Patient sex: F
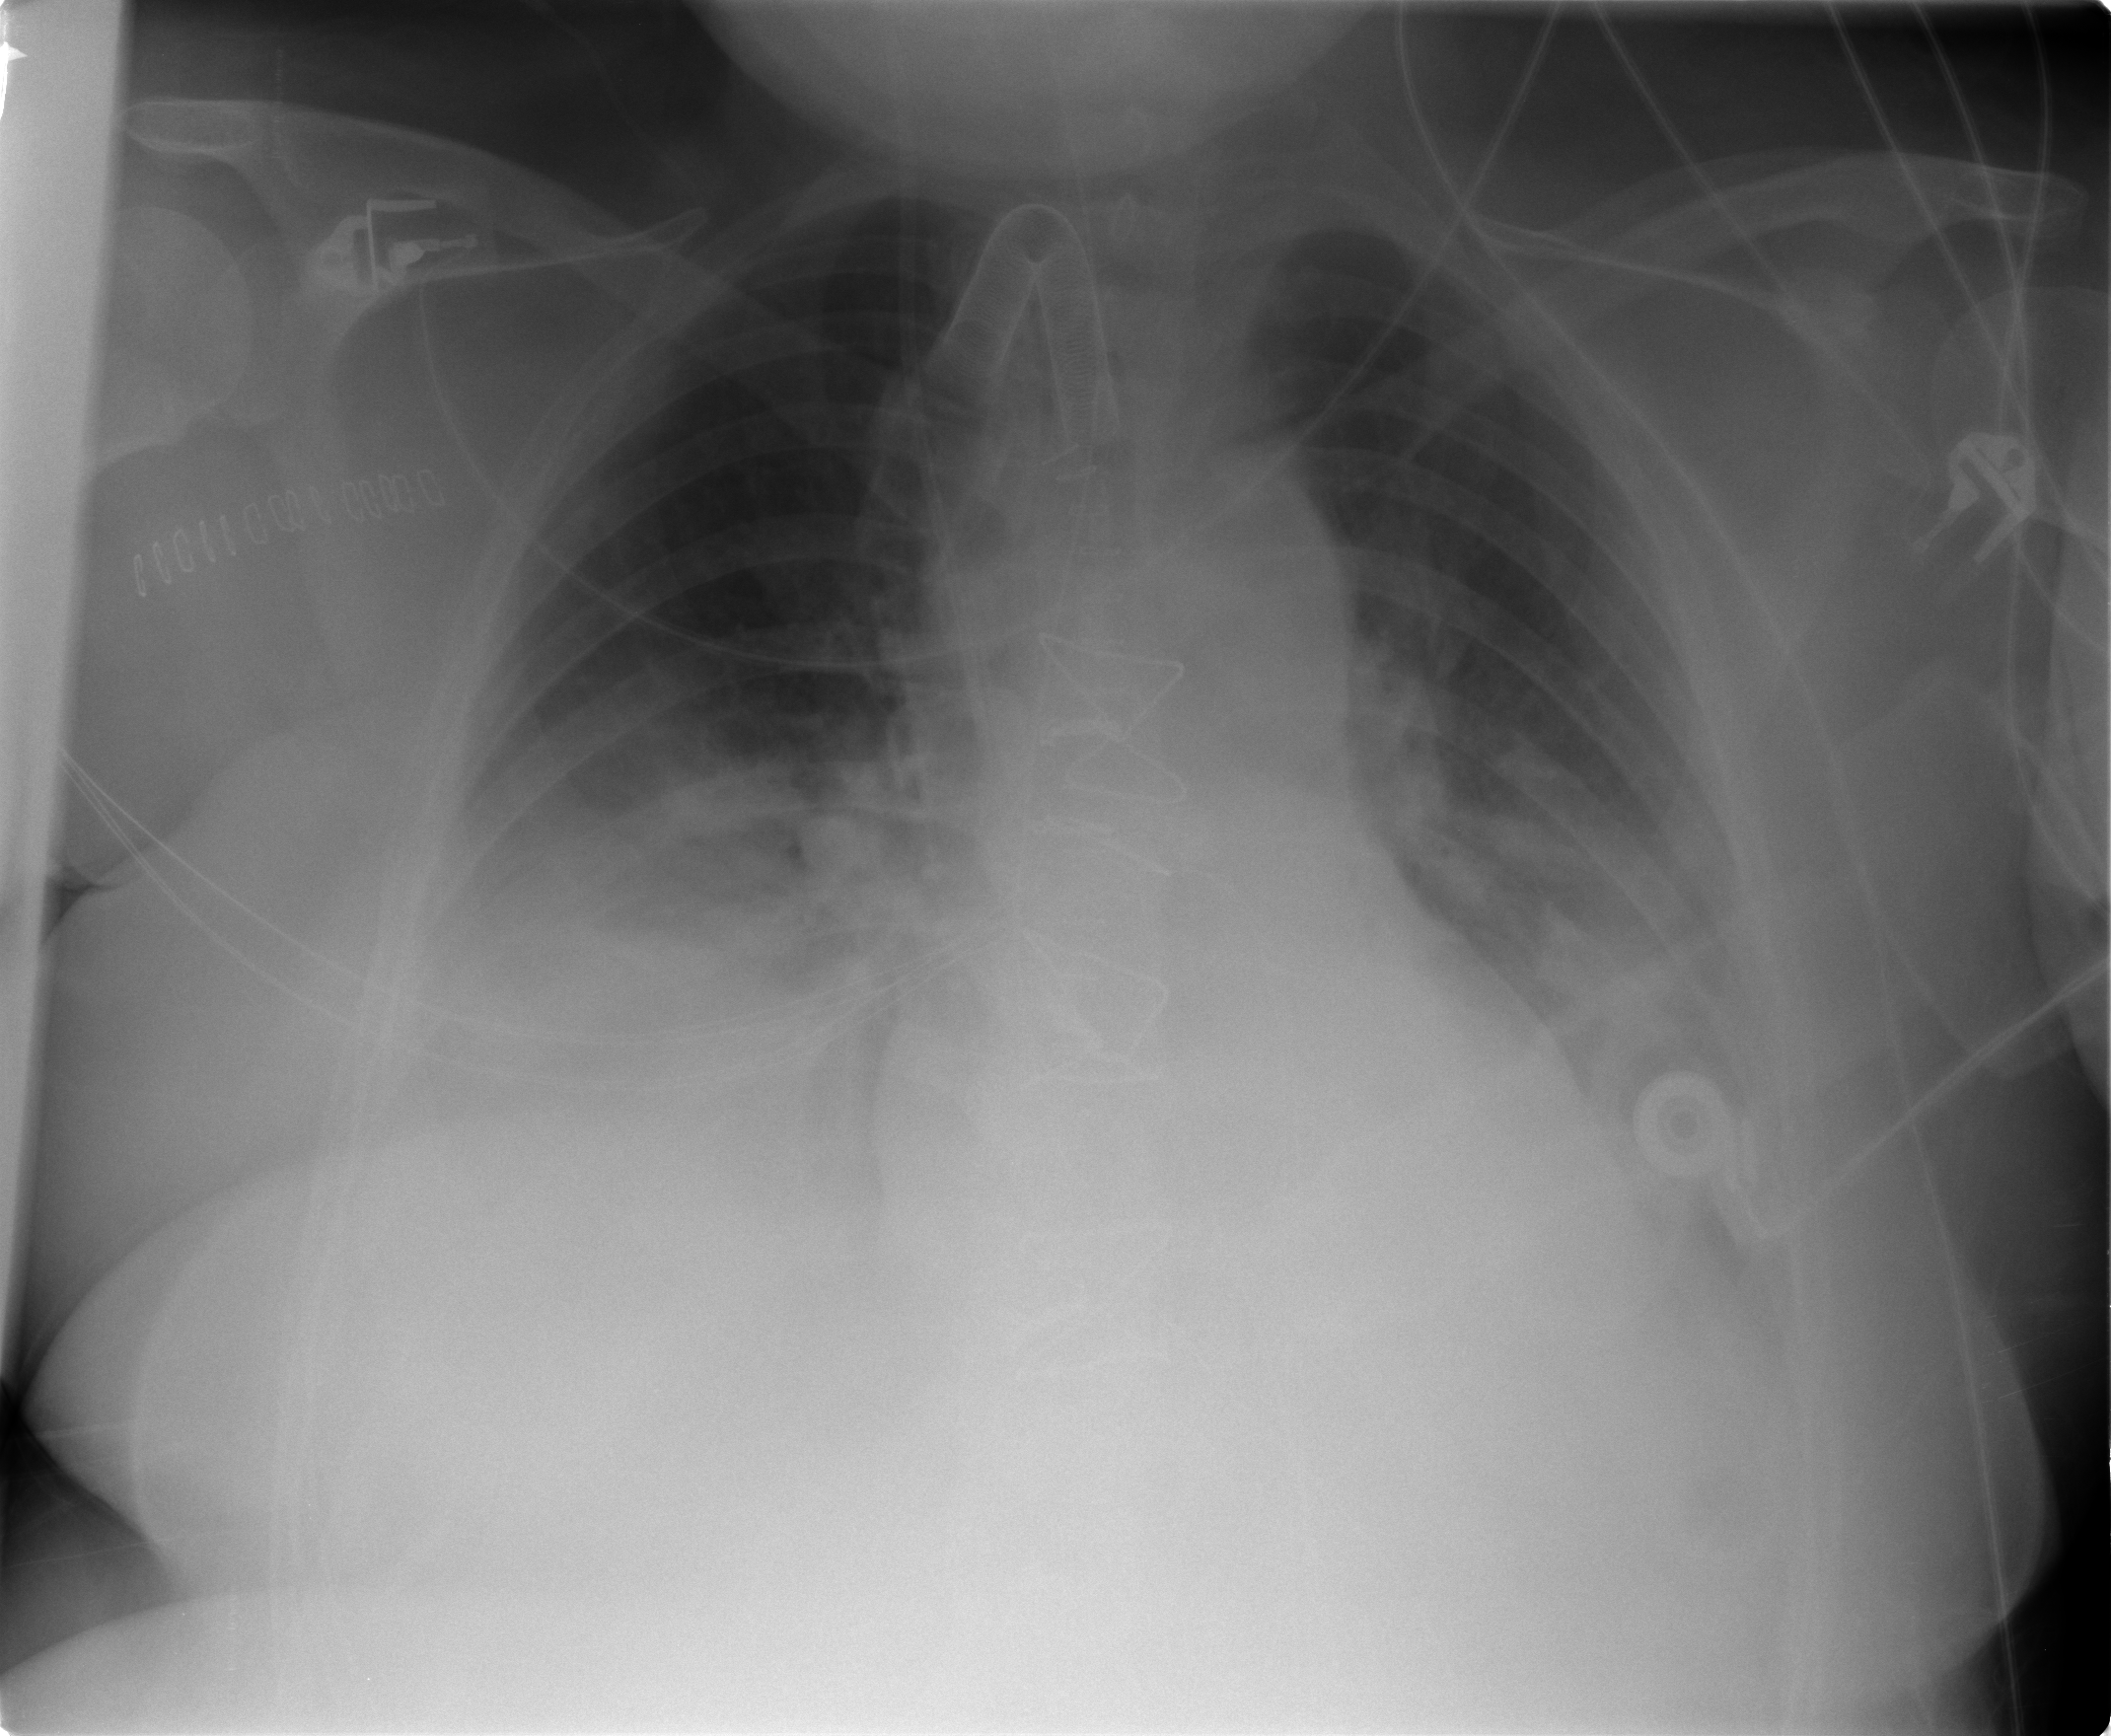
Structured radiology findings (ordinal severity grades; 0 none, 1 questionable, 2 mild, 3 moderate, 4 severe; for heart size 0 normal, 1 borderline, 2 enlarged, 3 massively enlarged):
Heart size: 0
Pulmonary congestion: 1
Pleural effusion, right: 3
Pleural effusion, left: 3
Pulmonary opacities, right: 2
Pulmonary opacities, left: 1
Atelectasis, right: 2
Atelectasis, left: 2